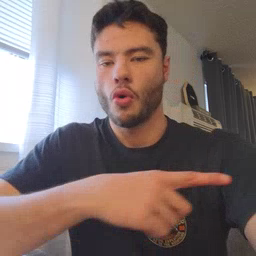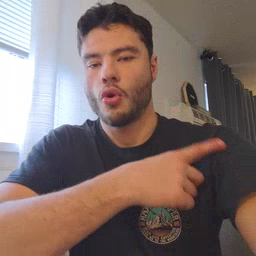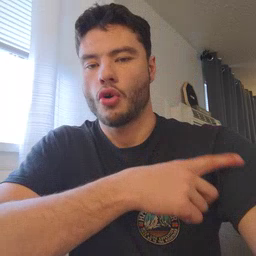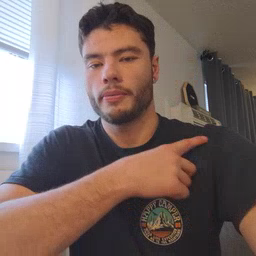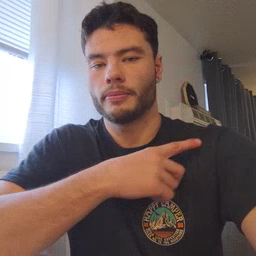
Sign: arm